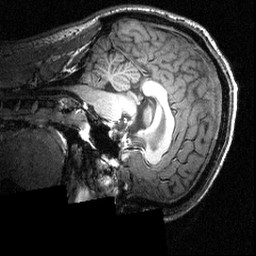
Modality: T1w
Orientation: sagittal
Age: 29
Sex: male
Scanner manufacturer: siemens
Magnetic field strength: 3.951 T
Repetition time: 1.5 s
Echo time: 0.00335 s